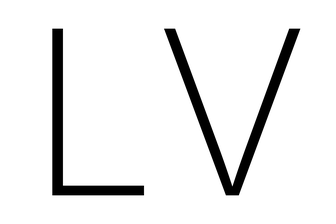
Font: Inter_ExtraLight